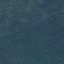
Land use / land cover: Forest